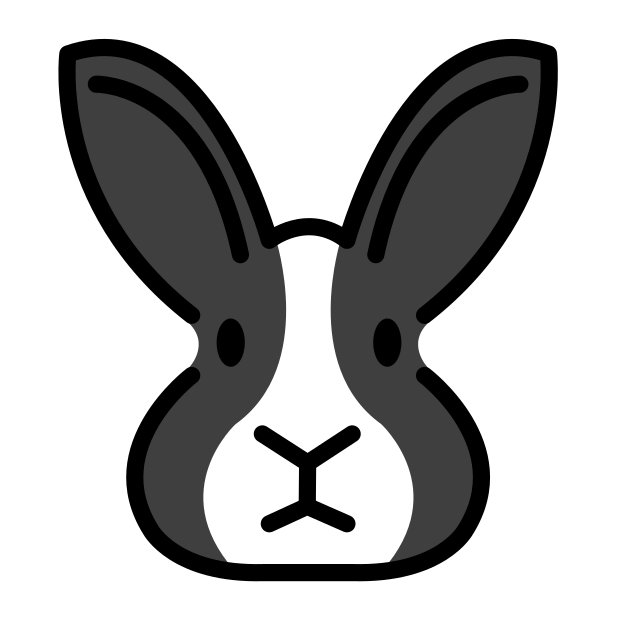
rabbit face